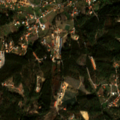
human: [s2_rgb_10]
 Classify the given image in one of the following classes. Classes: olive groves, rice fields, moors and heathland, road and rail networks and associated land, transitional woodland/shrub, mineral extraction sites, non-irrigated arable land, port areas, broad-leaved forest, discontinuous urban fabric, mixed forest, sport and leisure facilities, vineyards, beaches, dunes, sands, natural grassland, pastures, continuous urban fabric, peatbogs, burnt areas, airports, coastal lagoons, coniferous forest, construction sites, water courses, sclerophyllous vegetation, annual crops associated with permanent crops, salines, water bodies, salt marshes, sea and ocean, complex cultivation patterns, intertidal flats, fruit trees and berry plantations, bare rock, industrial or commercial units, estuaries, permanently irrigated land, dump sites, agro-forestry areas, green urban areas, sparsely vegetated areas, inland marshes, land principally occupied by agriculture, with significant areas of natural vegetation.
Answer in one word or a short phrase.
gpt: continuous urban fabric, complex cultivation patterns, land principally occupied by agriculture, with significant areas of natural vegetation, mixed forest, transitional woodland/shrub